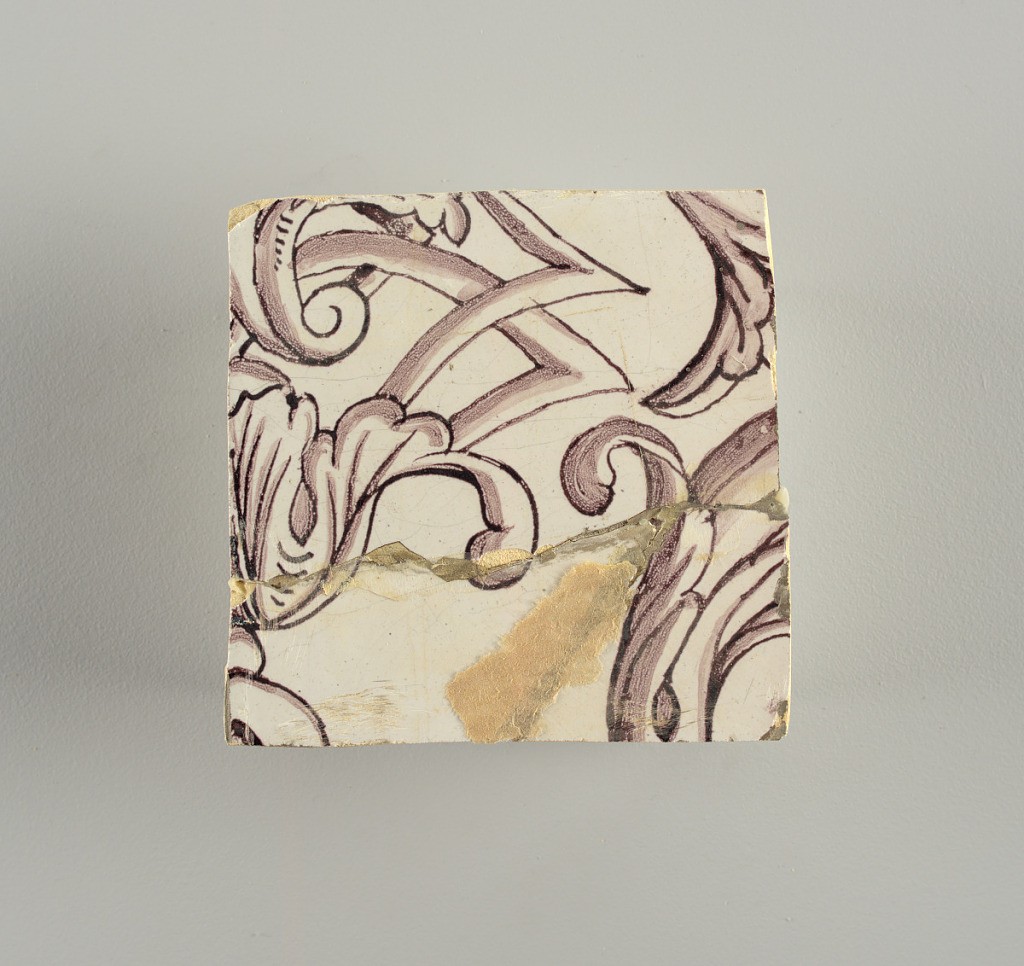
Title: Wall facing
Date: ca. 1725
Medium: Tin-glazed earthenware, underglaze
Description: Horizontal rectangle.  Thirty-seven tiles wide and twenty-one high with opening for door or window nineteen and one-half tiles high and twelve wide.  To left and right of opening, centered canopy above. Left, woman representing Hope, right, a sculputure urn.  Centered above opening, a mascaron.  Arabesque design of foliage.